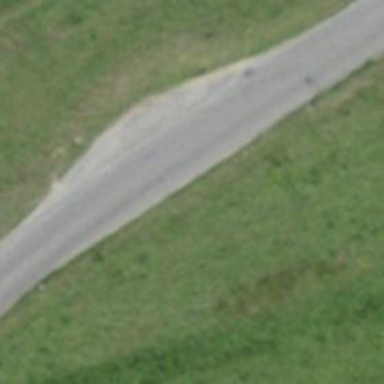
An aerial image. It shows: Passing place on the road.